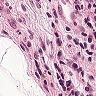
Metastatic tissue present: yes